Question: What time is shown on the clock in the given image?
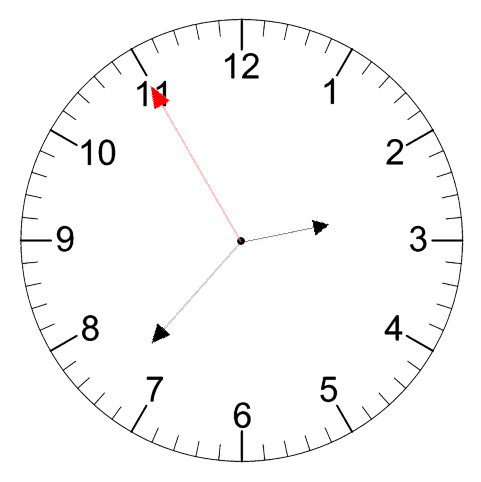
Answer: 02:36:55